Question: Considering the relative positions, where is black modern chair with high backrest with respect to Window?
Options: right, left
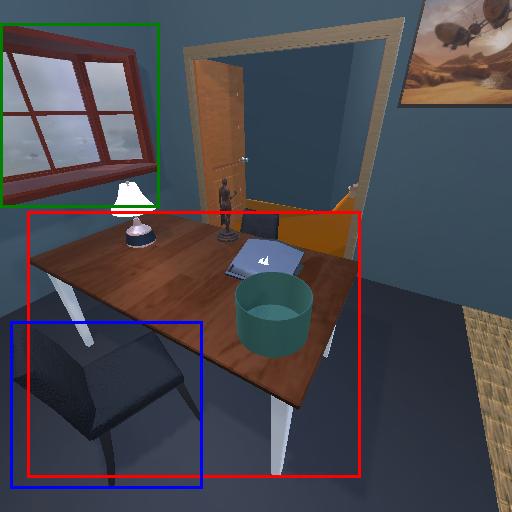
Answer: right